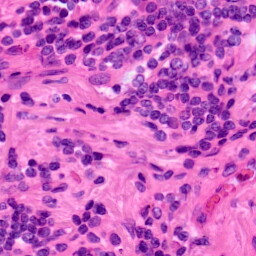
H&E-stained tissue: Lung